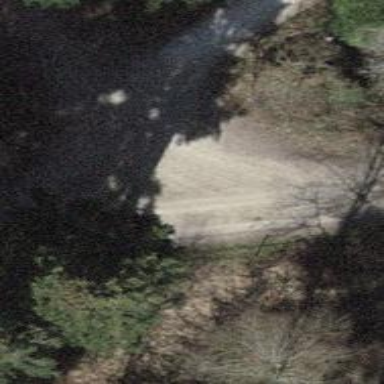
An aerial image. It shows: Gravel track with grade 2 quality.